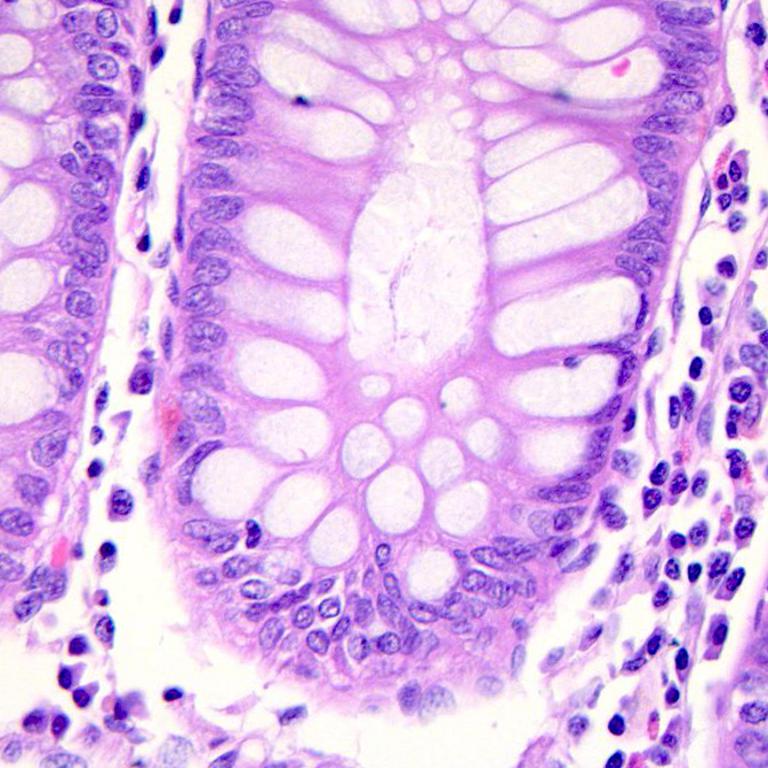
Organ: colon
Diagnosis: benign